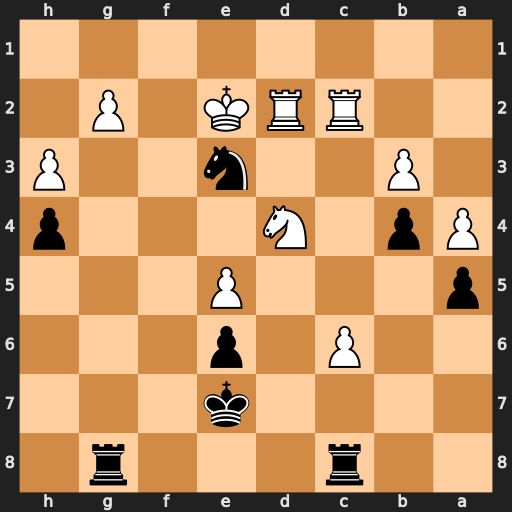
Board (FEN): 2r3r1/4k3/2P1p3/p3P3/Pp1N3p/1P2n2P/2RRK1P1/8
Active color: b
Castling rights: -
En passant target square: -
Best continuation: Nxc2 Rxc2 Rxg2+